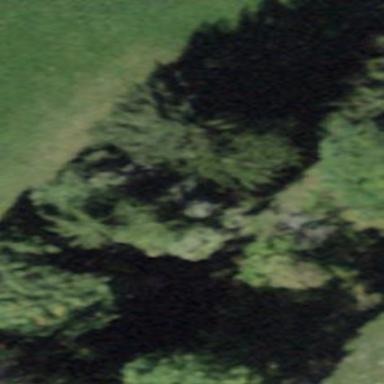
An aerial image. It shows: Forest area.